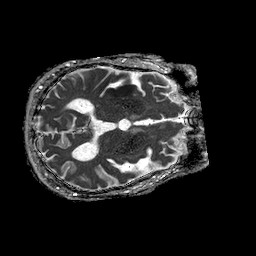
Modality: ADC
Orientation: axial
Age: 85
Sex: male
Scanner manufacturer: philips
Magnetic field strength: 1.5 T
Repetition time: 4.6 s
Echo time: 0.08942 s